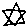
Label: star